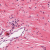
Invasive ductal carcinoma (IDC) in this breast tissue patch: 0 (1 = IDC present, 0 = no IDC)